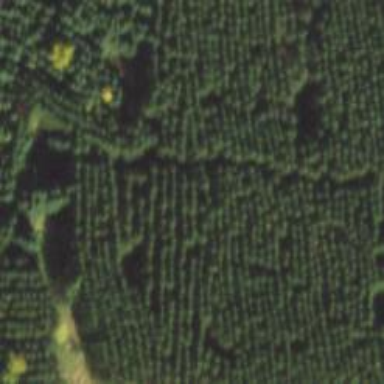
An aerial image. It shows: Orchard.